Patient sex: M
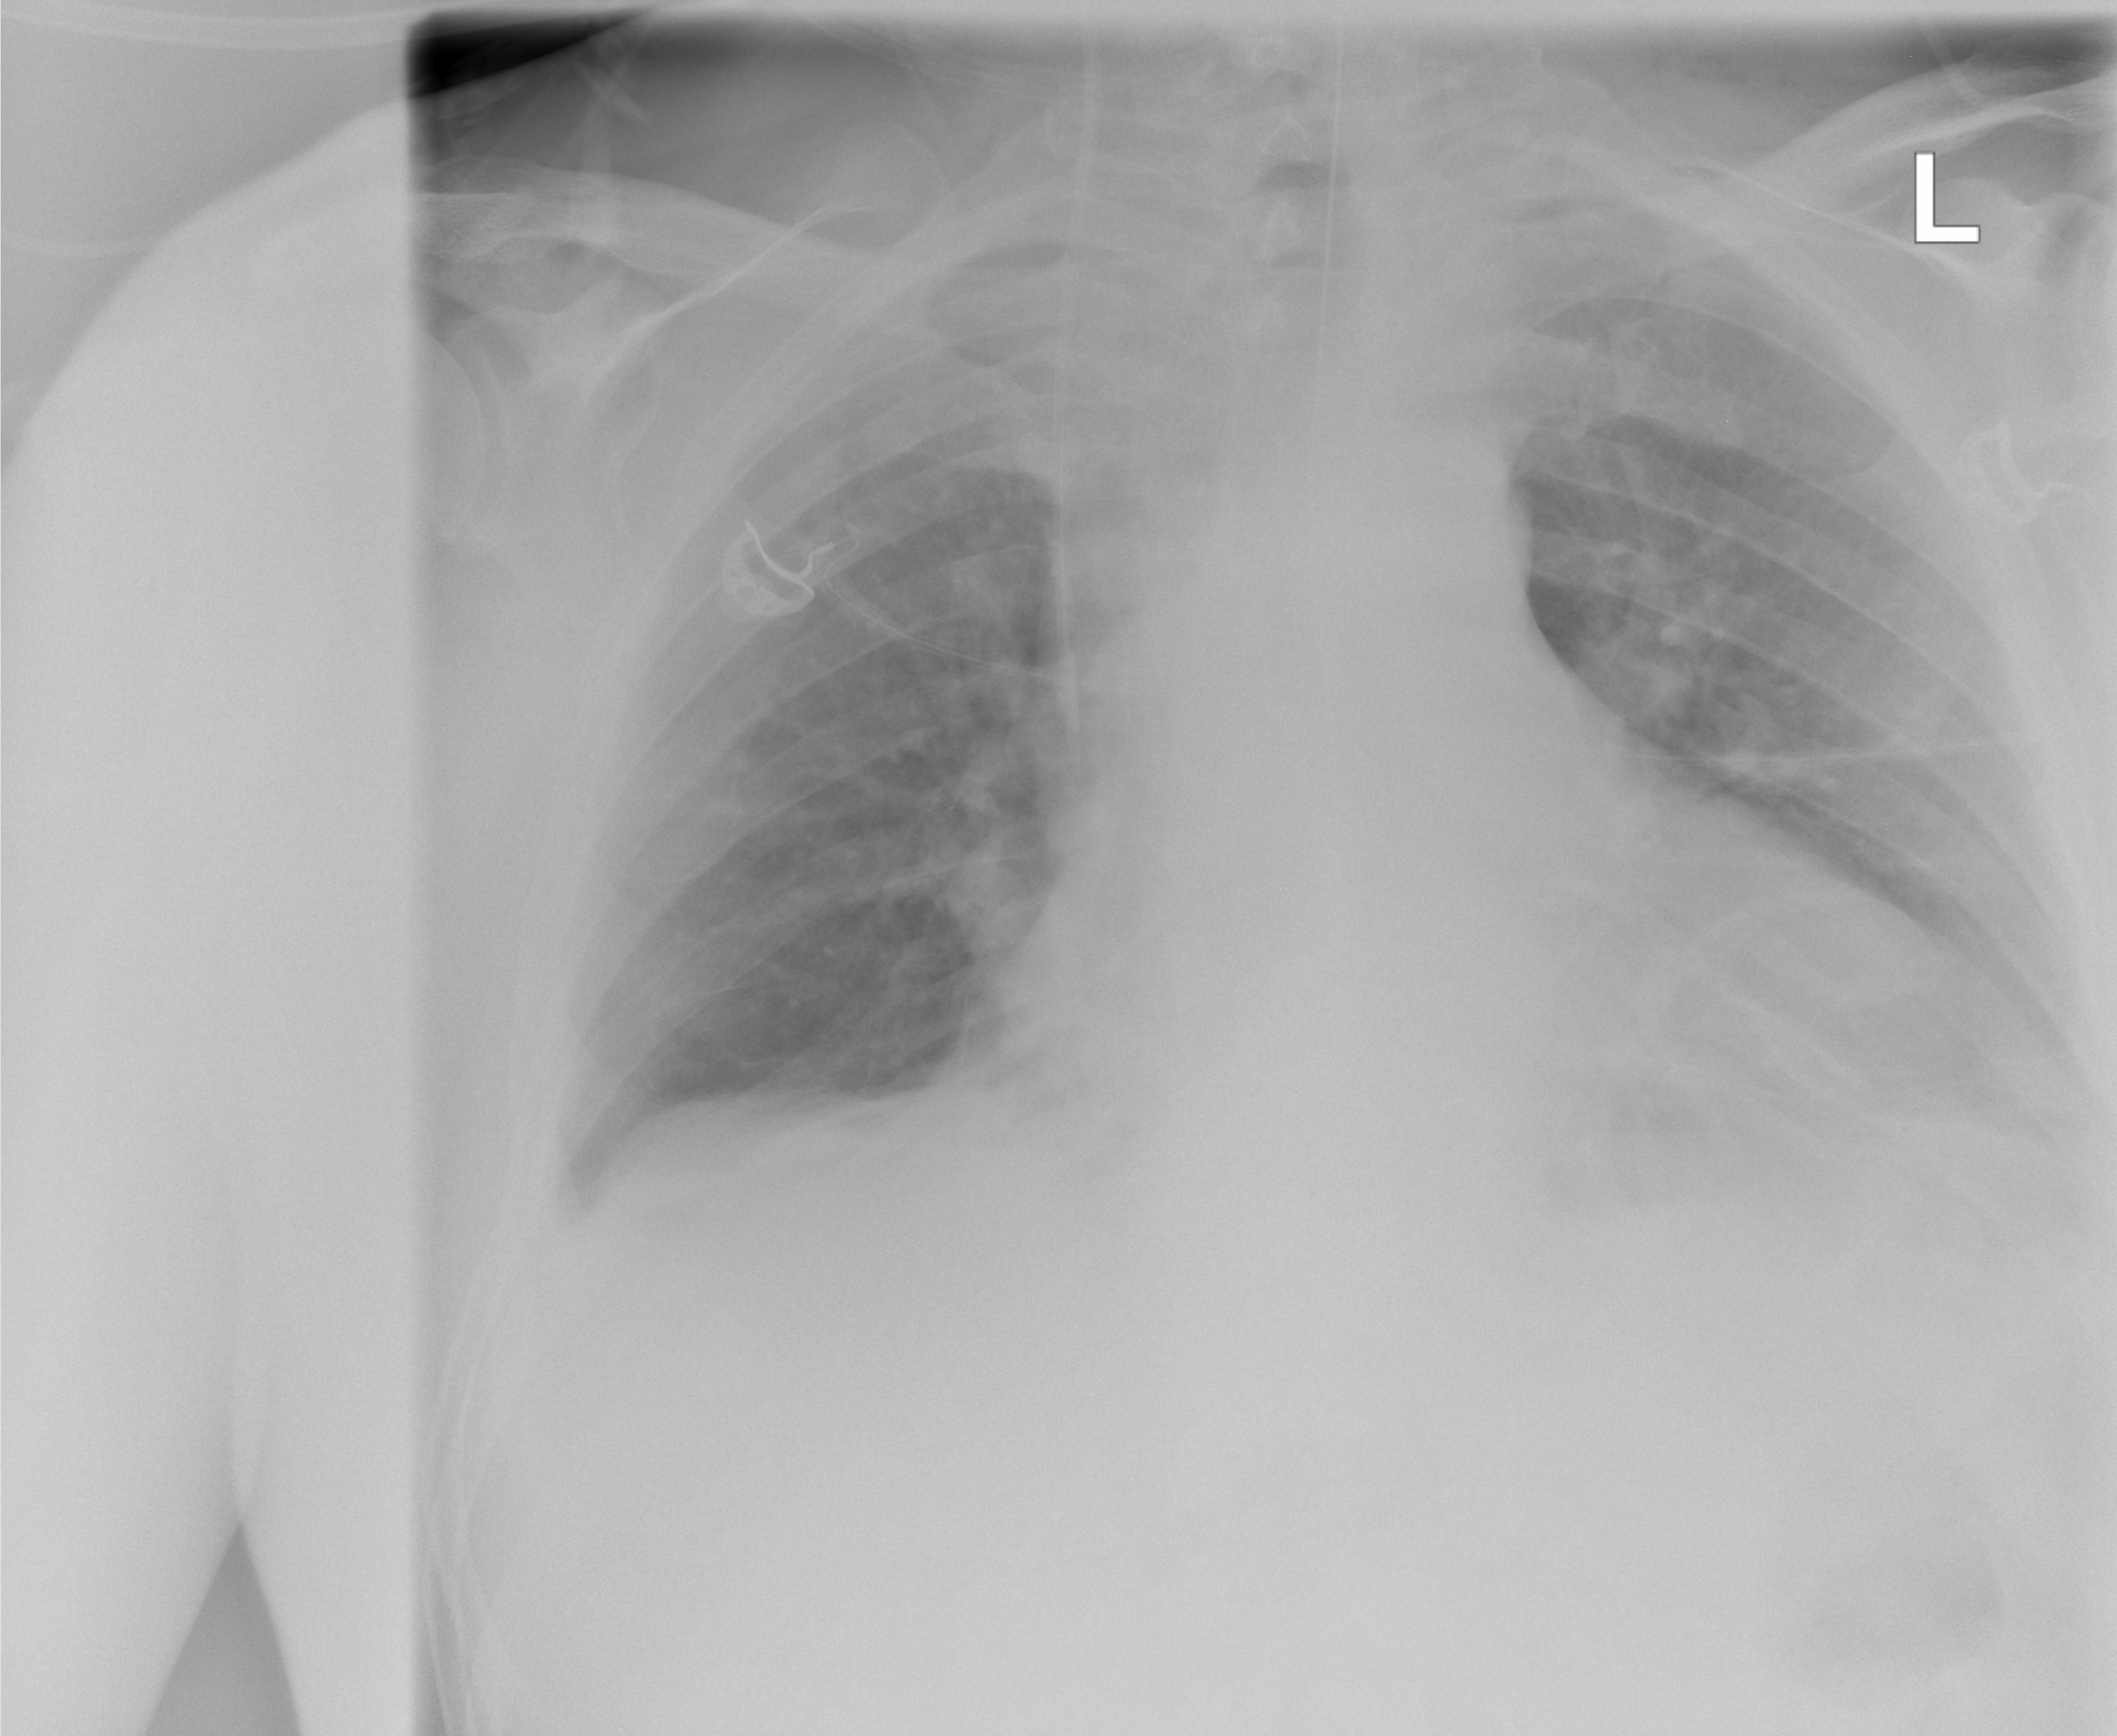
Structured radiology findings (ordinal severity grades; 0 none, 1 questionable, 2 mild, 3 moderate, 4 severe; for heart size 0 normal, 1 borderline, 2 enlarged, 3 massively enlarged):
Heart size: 0
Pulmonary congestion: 0
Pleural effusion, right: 0
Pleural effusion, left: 0
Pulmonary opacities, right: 0
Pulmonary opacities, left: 0
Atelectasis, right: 1
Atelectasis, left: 1